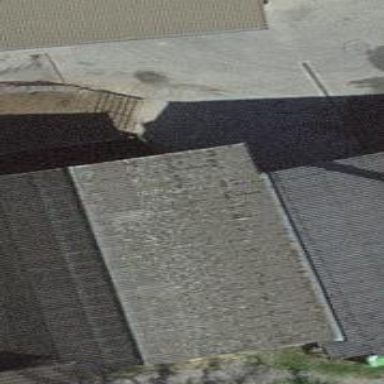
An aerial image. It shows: Barn.